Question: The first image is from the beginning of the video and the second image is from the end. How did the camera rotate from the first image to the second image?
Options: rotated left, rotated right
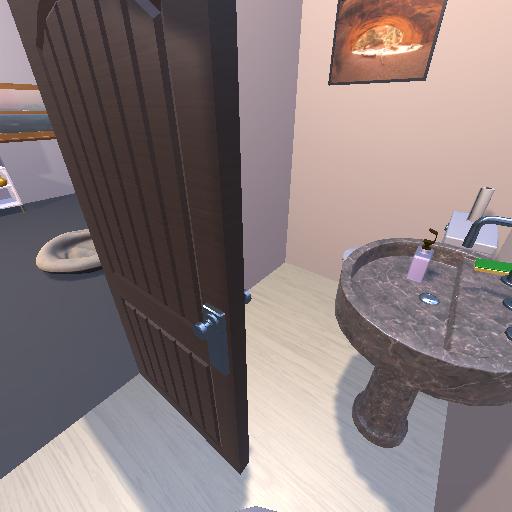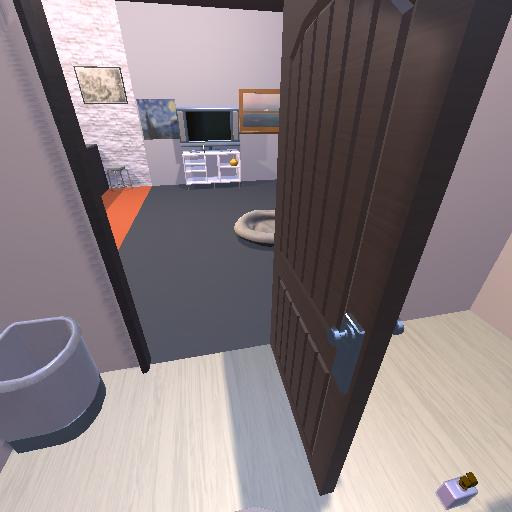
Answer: rotated left